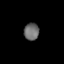
Tissue: lung
Cell type: Smooth muscle cells
Senescence score: 0.7169
Nuclear area (px): 254
Mean DAPI intensity: 106.02